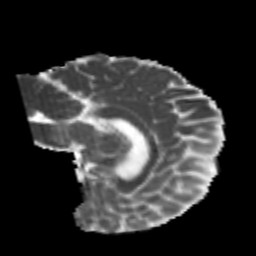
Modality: MD
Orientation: sagittal
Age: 25
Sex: female
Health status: healthy
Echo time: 0.074 s